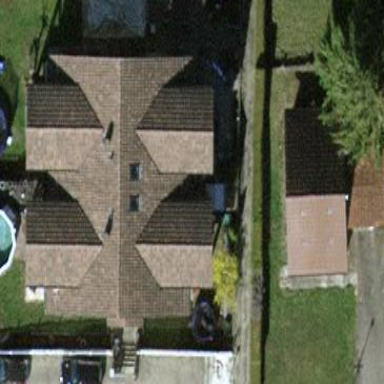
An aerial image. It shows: Gabled roofed house.